Question: When I click on the help icon in my Microsoft Dynamics CRM 2011 installation, I get the following very weird result:

It appears as if the help page loads itself, and when I look at my requests through Fiddler, this is indeed what happens. If I go to the help page URL directly (without using the help icon), it works fine. Any idea what might cause this behavior?
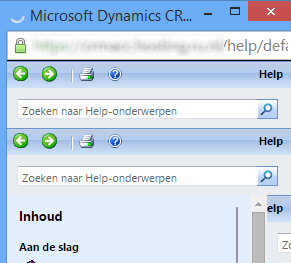
Answer: This problem is caused by a misconfiguration of the CRM installation. To verify this, execute the following query on your Dynamics CRM database:
'''
SELECT [HelpServerUrl]
FROM [MSCRM_CONFIG].[dbo].[ConfigSettings]
'''
The value returned by this query will looks like this: 'https://<yourhostname>/help/default.aspx/' The help server URL thus includes the path to the '/help/default.aspx' page. However, if you click on the help icon, Dynamics CRM will append '/help/default.aspx/' to the help server URL. This causes the weird, nesting behavior. It also explains why going directly to the help page does not exhibit this behavior.
The solution is simple: edit the '[HelpServerUrl]' value in the '[ConfigSettings]' table and remove the '/help/default.aspx' part. This will leave just the base server URL in the setting. The final step is to recycle the application pool of the website (as the server URL is cached) and everything works!